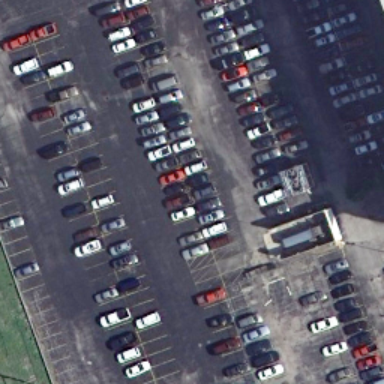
Lots of cars parked neatly in the parking lot .